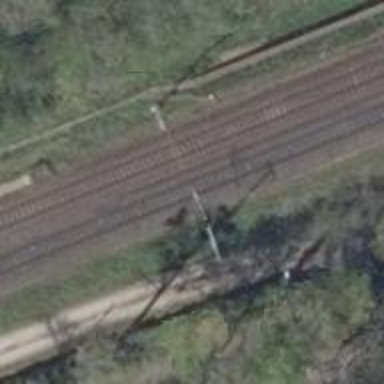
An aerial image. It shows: Railway track with contact line for electrification.